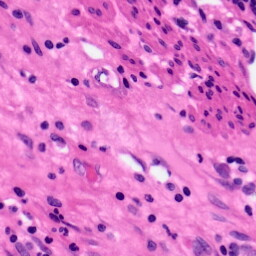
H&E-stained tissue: Pancreatic